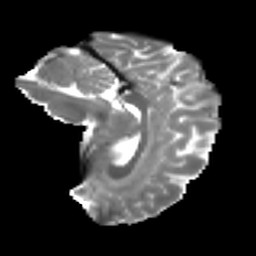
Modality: T2w
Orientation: sagittal
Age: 21
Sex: female
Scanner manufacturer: ge
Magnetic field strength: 3 T
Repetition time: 7.8 s
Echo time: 0.0606 s